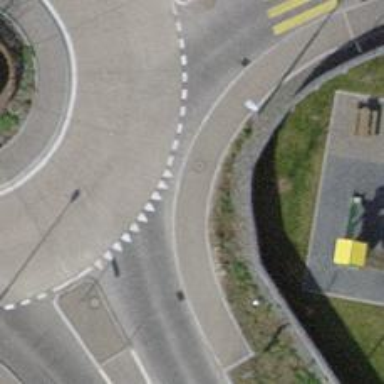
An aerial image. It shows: Sidewalk along the footway.